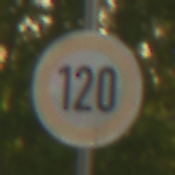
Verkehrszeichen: Geschwindigkeit120
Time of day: SunriseSunset
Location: Outdoor (RoadRail)
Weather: Clear
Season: NotSpecified
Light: Natural